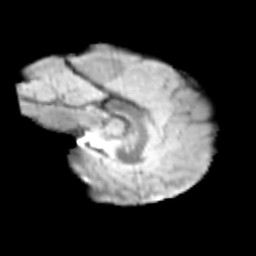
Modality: T2w
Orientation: sagittal
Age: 12
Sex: male
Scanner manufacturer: siemens
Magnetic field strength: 3 T
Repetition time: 3.8 s
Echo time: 0.07 s